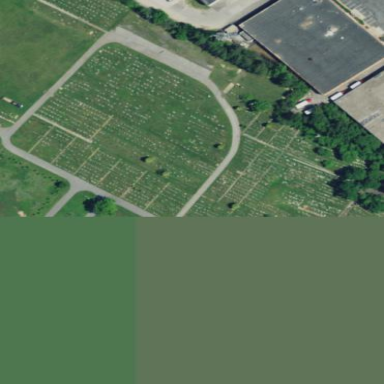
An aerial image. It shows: Cemetery.